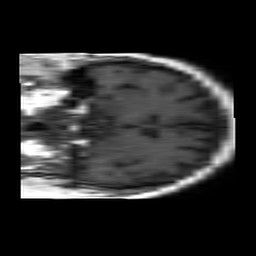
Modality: T1w
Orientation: coronal
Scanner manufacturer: philips
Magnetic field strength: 1.5 T
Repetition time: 0.4 s
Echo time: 0.014 s